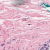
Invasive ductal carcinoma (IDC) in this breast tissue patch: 0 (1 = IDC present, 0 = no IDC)